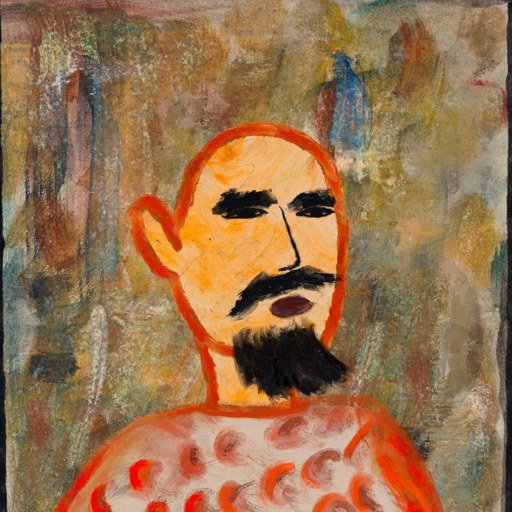
Background: Pipe, Head And Neck Side: Experience, Face Side: Mosgoul, Bust: Rupkatha, Hair Side: Blank, Head Accessory: Blank, Second Necklace: Blank, Necklace: Blank, Baby: Blank